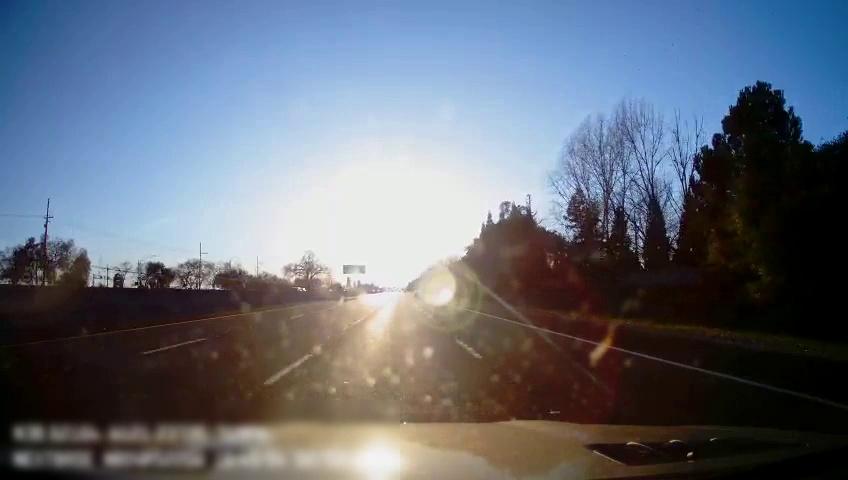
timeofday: Day
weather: Sunny
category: Drivable Space
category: Vehicles | Car
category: Vehicles | SUV
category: Lanes | Alternate Lane
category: Lanes | Alternate Lane
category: Lanes | Current Lane
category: Lanes | Current Lane
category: Lanes | Alternate Lane